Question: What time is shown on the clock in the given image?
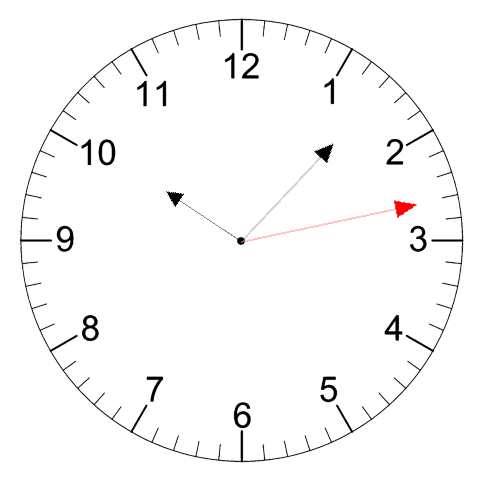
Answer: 10:07:13